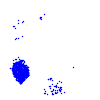
Particle: proton